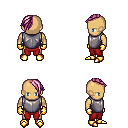
a pixel art fantasy rpg character, male body template, human, tanned skin, steel chest armor, red pants, pink long mohawk hairstyle, gold gloves, gold boots, four views (front, back, left, right), 2x2 character sprite sheet, small pixel art, hard edges, no anti-aliasing